Question: I have a programming language graph in which packages are structured as Eclipse represents, so every package is a vertex. I want to, starting from a class, traverse the edge belongsTo where the vertex's class is code_Package. In the end, I want to print the full package name. Is that possible?
The structure is similar to this one:

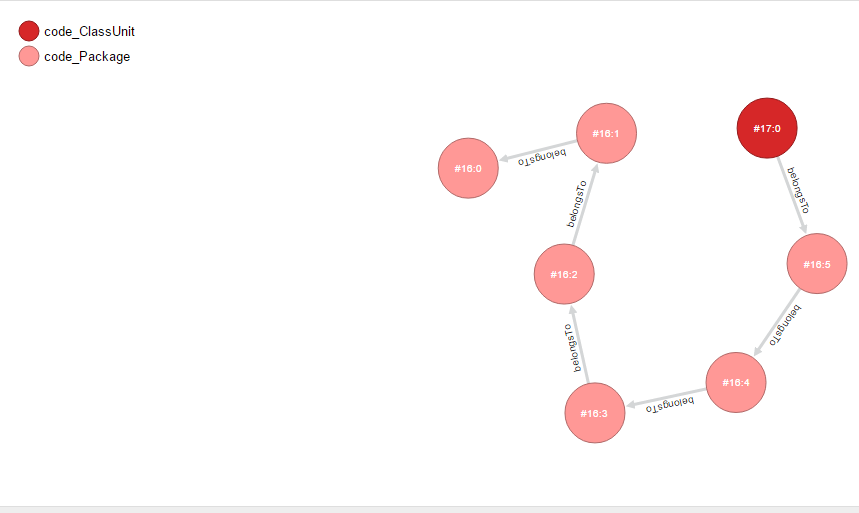
Answer: If I understood correctly, your situation is something like this:
'''
create class code_Package extends V
create property code_Package.name string
create class code_ClassUnit extends V
create property code_ClassUnit.name string
create class belongsTo extends E
# class sdc.spd.ssi.Main
create vertex code_Package set name = 'sdc' #12:0
create vertex code_Package set name = 'spd' #12:1
create vertex code_Package set name = 'ssi' #12:2
create vertex code_ClassUnit set name = 'Main' #13:0
create edge belongsTo from #13:0 to #12:2
create edge belongsTo from #12:2 to #12:1
create edge belongsTo from #12:1 to #12:0
'''

What you're asking can be achieved by defining a function (e.g. ):
'''
var result = "";
for(var i = input.length - 1; i >= 0; i--){
result += input[i] + ".";
}
return result.substring(0, result.length - 1);
'''
like this:

and then:
'''
select join($all.fullPath[0])
let $all = (select unionall(name) as fullPath from (traverse out('belongsTo') from #13:0))
'''
output: